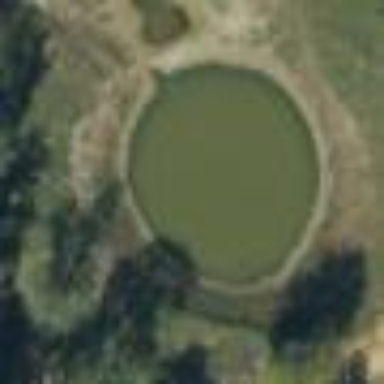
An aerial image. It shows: Reservoir of water.